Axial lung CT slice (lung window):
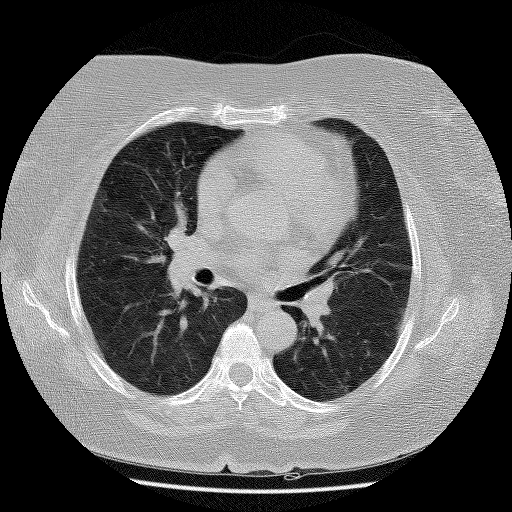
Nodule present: no